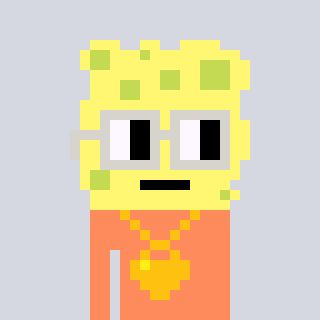
a pixel art character with square light gray glasses, a sponge-shaped head and a peachy-colored body on a cool background